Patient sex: M
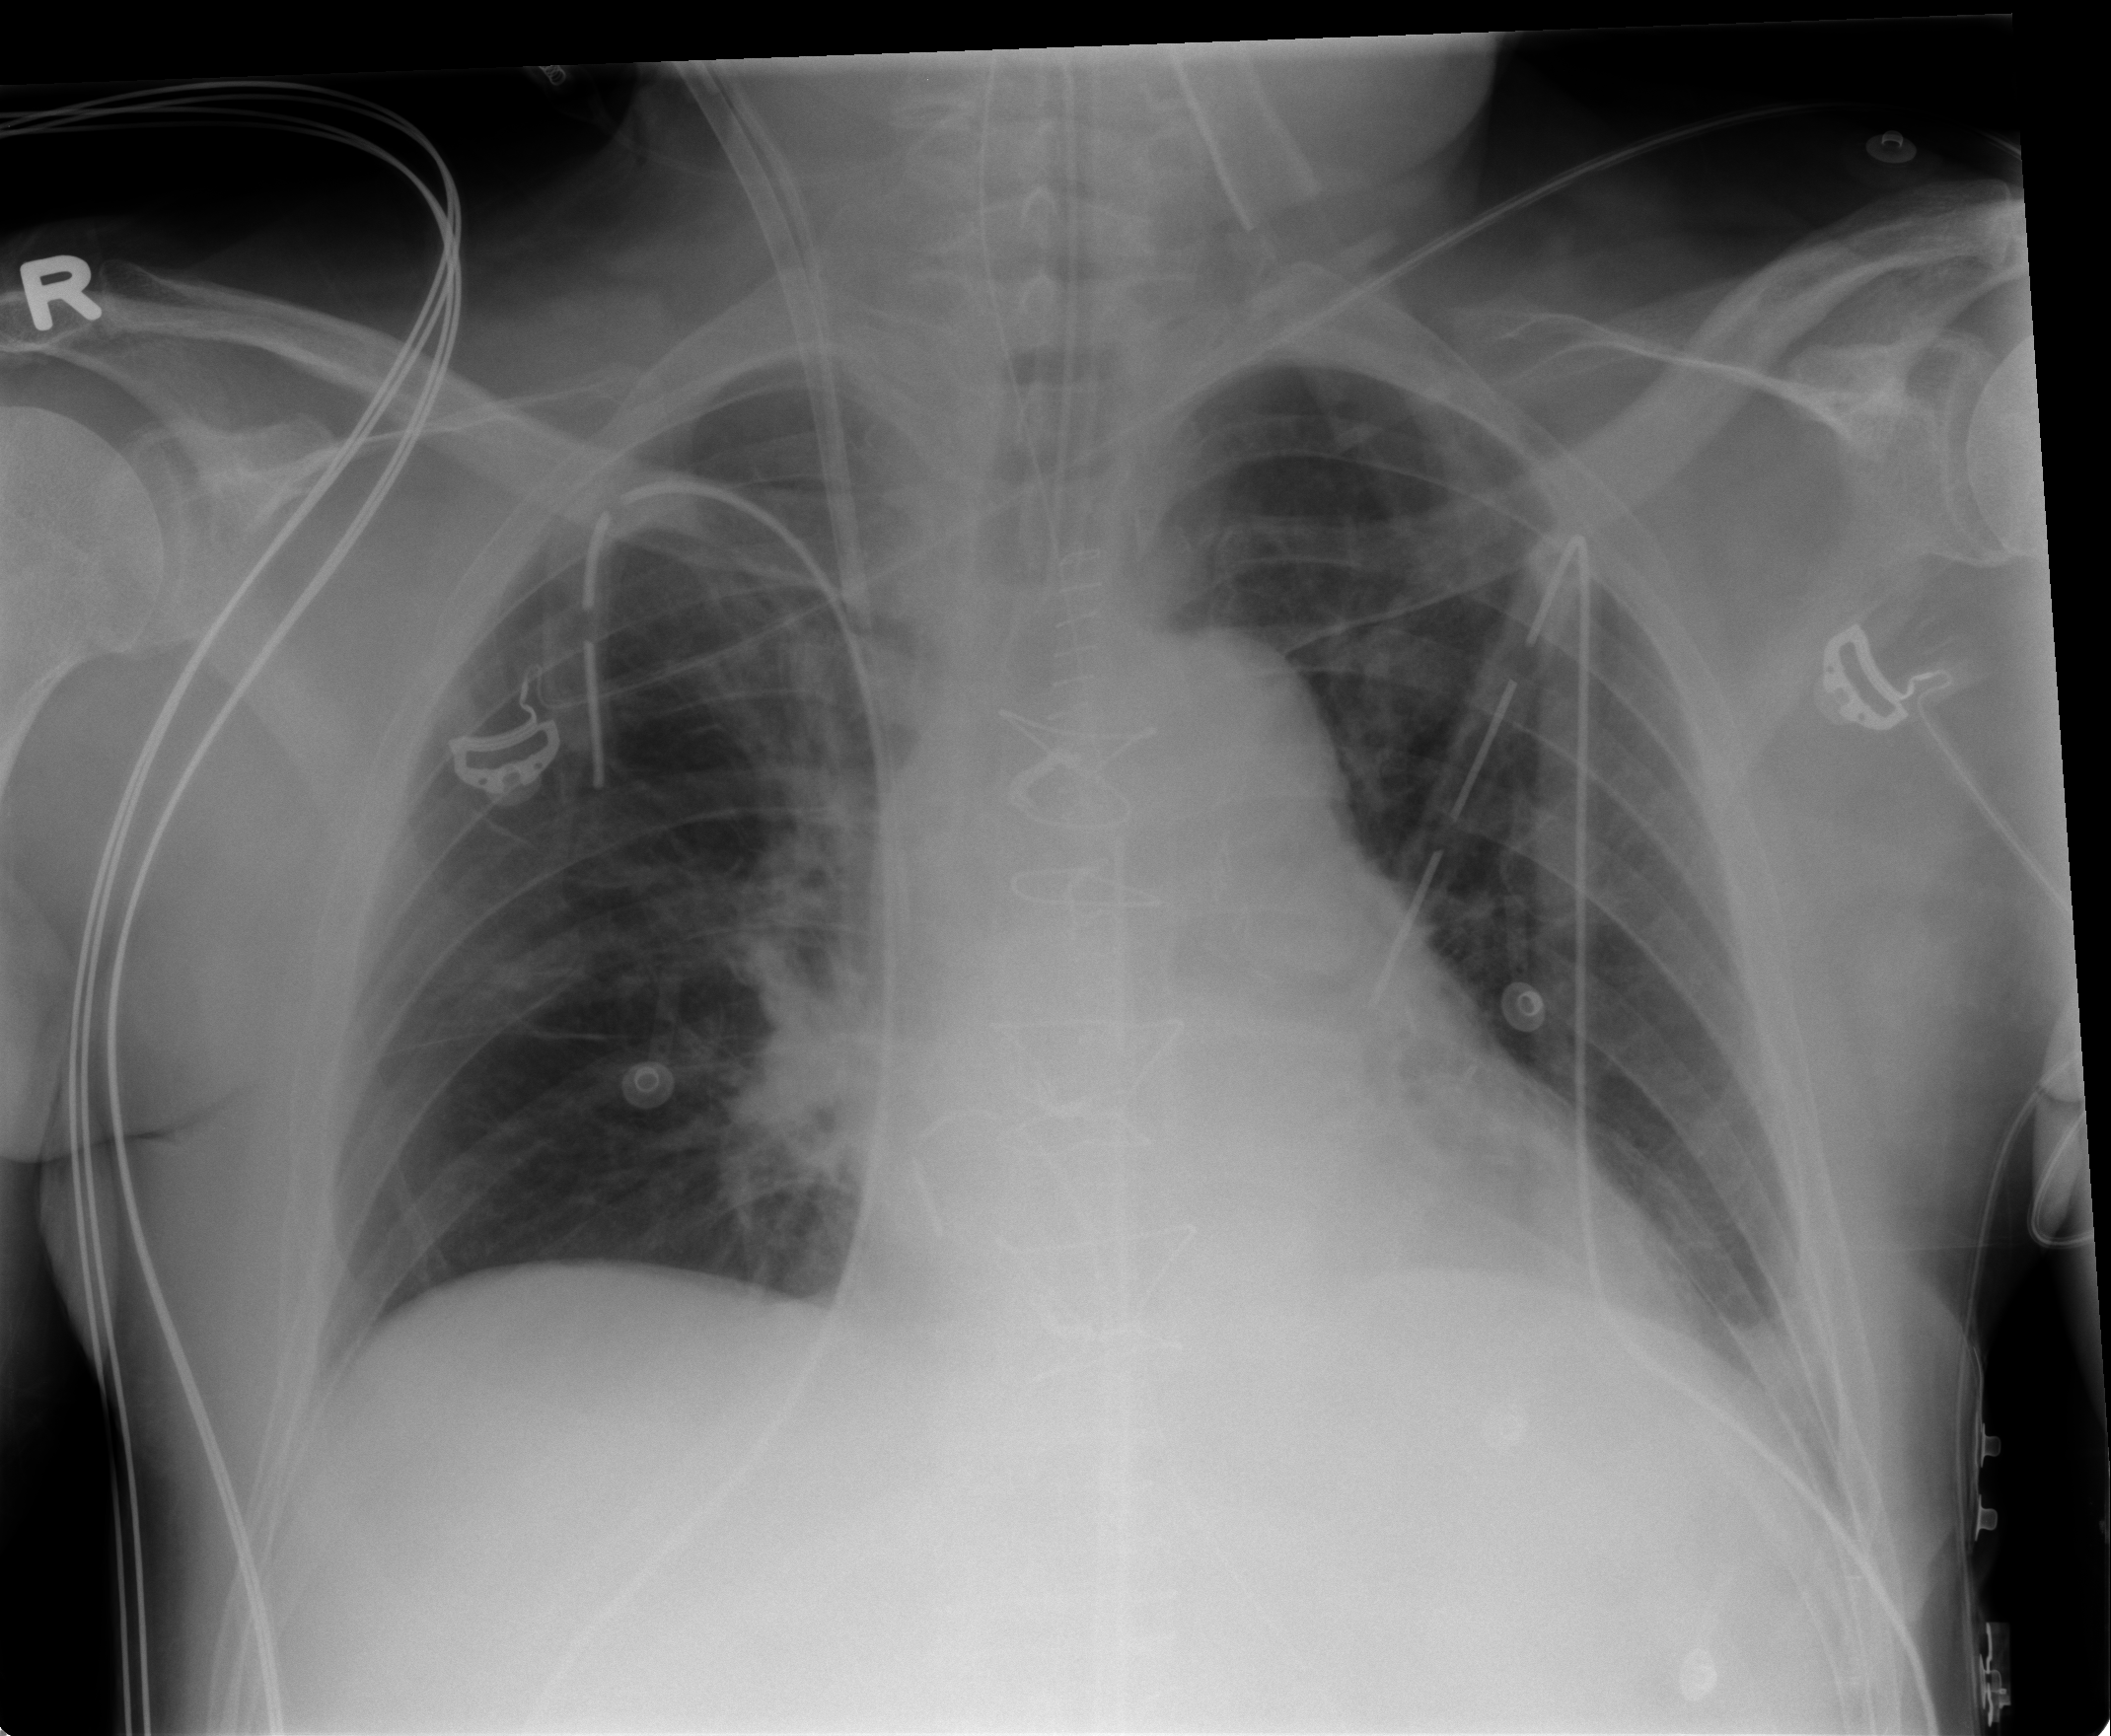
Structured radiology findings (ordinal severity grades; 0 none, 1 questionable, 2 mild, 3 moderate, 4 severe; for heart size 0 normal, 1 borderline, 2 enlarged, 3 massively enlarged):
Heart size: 2
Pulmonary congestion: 2
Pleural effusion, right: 0
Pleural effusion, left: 0
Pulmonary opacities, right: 0
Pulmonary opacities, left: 0
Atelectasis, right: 0
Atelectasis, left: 2